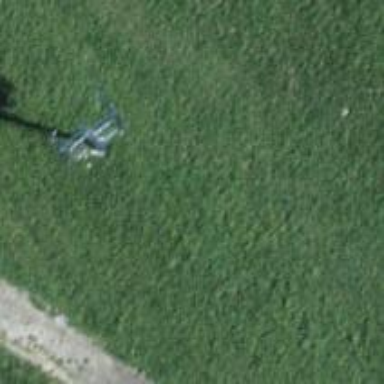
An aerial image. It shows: Pylon used for aerialway.